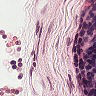
Metastatic tissue present: no